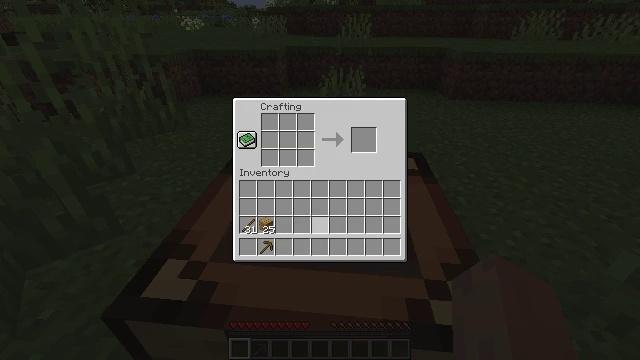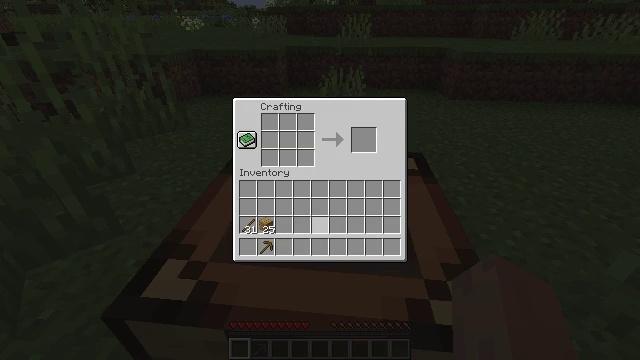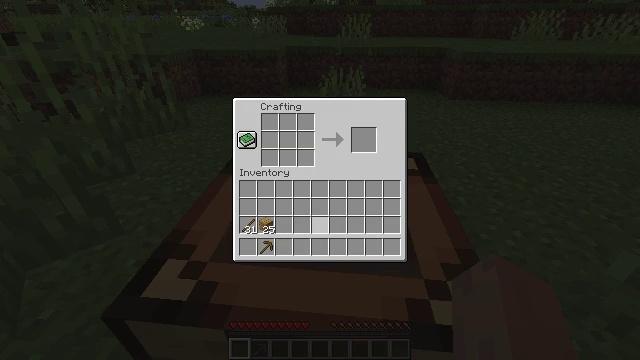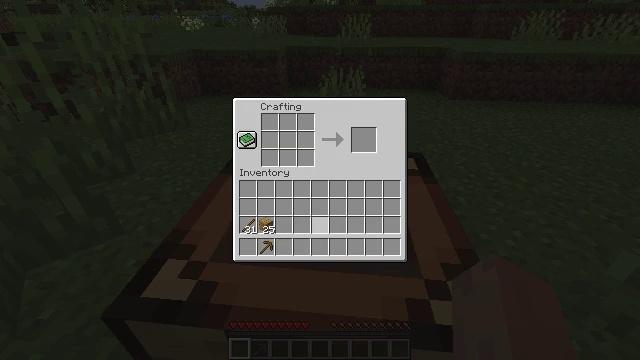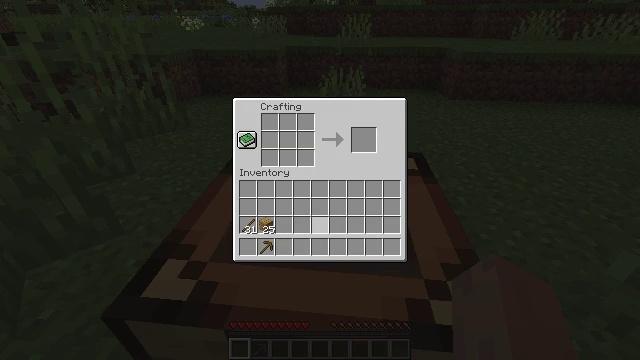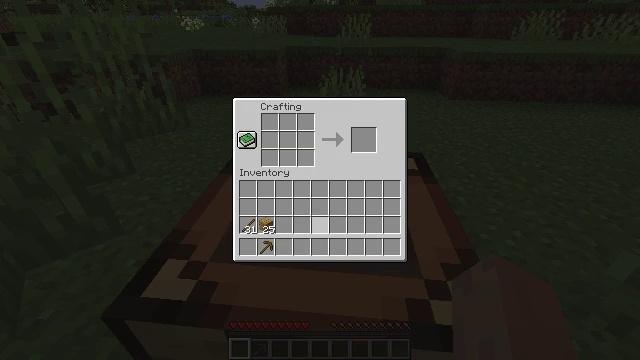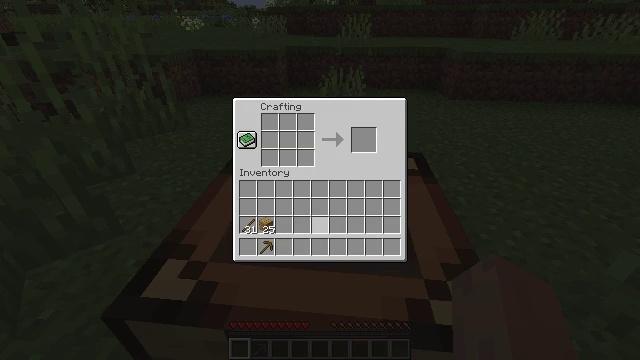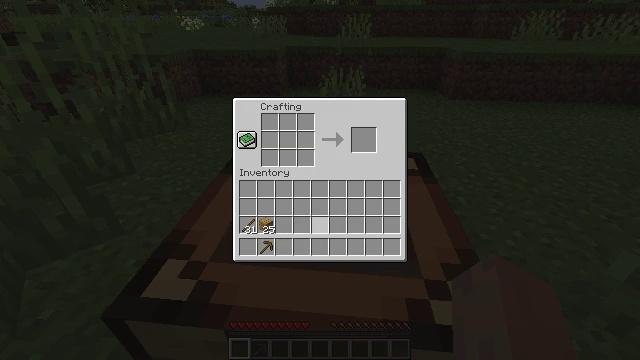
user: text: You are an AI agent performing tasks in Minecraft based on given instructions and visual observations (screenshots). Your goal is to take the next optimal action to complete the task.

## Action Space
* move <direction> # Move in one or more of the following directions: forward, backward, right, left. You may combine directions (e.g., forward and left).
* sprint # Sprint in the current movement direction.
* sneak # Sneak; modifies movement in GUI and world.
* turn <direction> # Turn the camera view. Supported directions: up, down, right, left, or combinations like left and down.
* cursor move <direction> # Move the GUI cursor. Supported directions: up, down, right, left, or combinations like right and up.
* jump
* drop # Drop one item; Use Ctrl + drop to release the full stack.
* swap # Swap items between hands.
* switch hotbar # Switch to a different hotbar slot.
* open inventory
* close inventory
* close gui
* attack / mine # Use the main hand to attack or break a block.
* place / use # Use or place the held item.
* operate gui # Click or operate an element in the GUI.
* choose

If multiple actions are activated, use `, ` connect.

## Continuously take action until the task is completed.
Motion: motion action
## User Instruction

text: Attack the crafting table to break it.
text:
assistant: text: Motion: no_op
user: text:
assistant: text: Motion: no_op
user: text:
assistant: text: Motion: no_op
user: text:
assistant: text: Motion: no_op
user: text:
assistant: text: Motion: no_op
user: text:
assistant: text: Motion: no_op
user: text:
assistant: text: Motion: no_op
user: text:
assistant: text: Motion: no_op
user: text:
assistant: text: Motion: no_op
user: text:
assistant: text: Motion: no_op
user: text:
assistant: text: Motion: no_op
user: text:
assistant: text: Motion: no_op
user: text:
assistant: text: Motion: no_op
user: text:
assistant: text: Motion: no_op
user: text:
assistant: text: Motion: no_op
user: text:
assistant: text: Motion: no_op
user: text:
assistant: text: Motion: no_op
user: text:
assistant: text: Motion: no_op
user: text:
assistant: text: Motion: no_op
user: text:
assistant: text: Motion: no_op
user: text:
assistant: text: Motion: no_op
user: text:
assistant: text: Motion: no_op
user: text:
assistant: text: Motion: no_op
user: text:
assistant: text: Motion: no_op
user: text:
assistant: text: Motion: no_op
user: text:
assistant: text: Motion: no_op
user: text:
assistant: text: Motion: no_op
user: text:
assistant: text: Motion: no_op
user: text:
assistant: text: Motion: no_op
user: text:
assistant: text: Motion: no_op